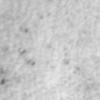
Label: no_change